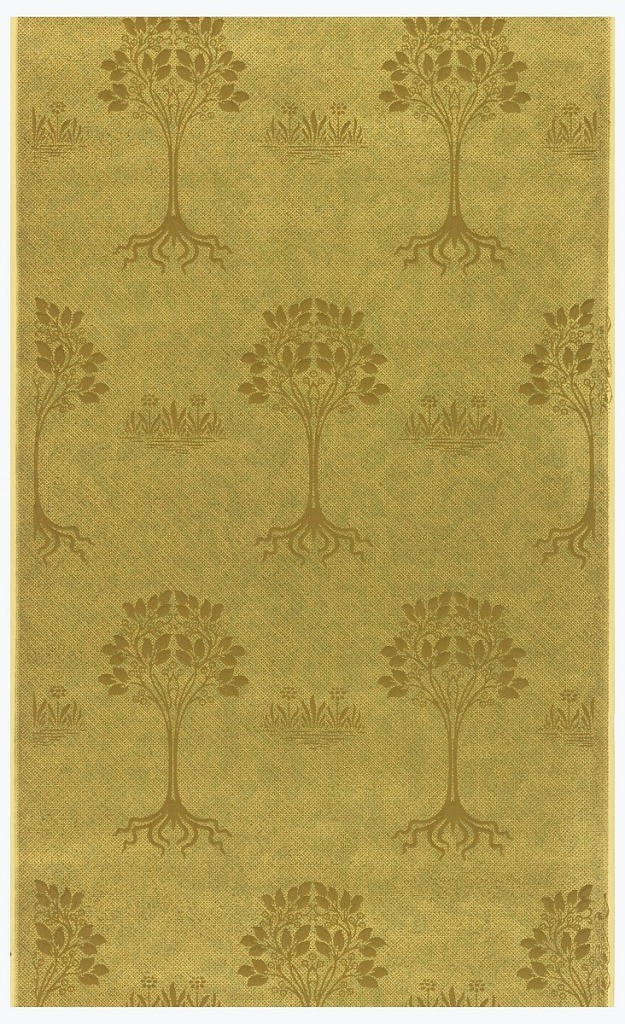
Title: Sidewall
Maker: Standard Wall-Paper Company, Standard Wall-Paper Company, Pittsburgh, Pennsylvania
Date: ca. 1915
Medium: Machine-printed paper
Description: Stylized trees on a"Tiffany" metallic ground.